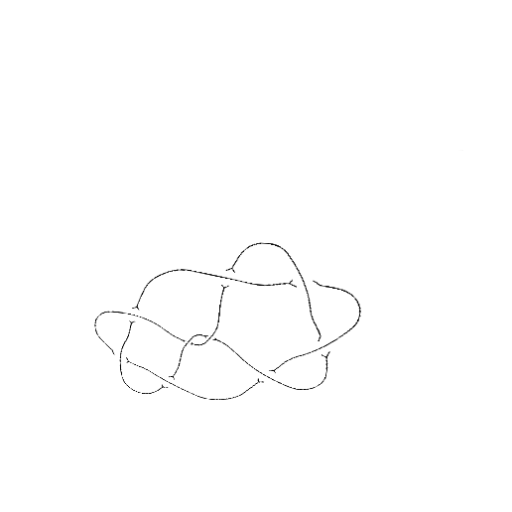
Crossing number: 9